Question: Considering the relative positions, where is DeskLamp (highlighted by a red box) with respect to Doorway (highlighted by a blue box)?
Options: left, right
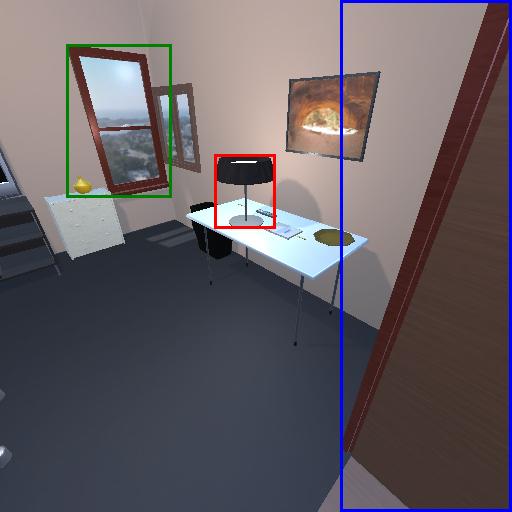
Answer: left